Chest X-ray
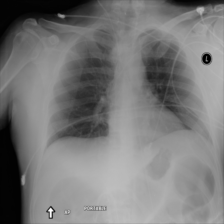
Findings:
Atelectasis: negative
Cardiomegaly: negative
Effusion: negative
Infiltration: negative
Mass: negative
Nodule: negative
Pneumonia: negative
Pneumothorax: negative
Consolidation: negative
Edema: negative
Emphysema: negative
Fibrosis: negative
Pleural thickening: negative
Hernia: negative